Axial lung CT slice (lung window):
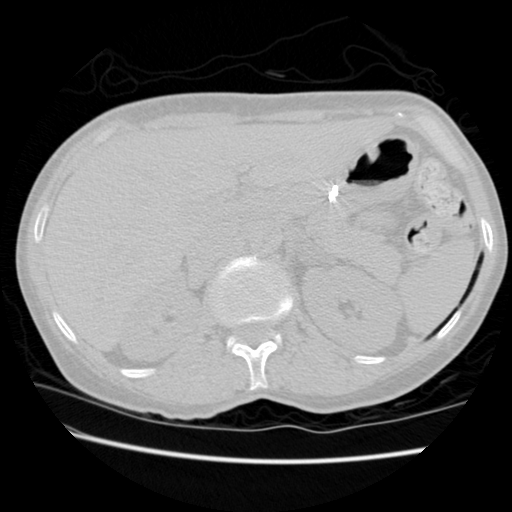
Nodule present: no